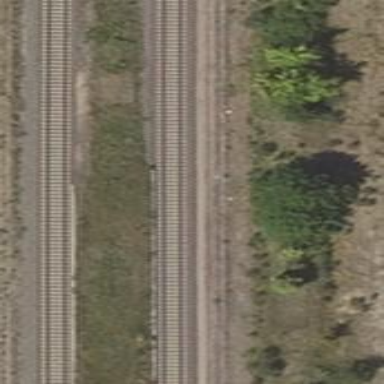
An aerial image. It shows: Platform edge at railway station.